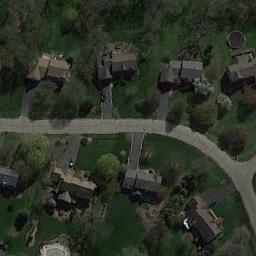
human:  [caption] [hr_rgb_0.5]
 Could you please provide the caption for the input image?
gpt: Many buildings are in medium residential area .

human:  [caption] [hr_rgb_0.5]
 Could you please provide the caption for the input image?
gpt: There is a road between the medium-sized residential areas .

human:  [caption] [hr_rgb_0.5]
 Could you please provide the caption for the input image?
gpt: The medium residential is on the grass next to some trees and road .

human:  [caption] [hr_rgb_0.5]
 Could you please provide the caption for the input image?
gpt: The medium residential area has some houses and trees on the grass and a road goes through the medium residential area .

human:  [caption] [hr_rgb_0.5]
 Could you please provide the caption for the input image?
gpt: There are some buildings on green lawns on the medium residential area .